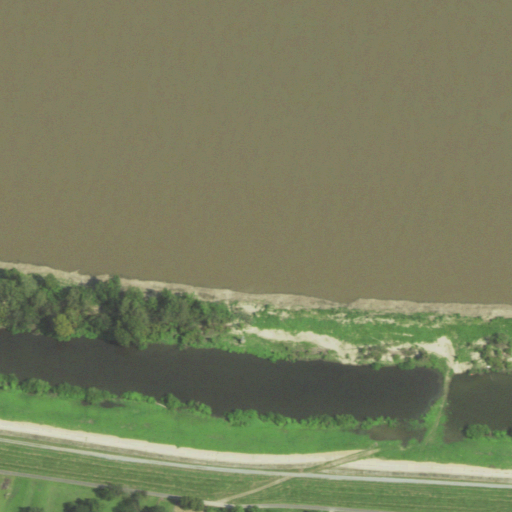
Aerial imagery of levee in Louisiana named Smoke Bend Revetment containing open water, low intensity development, herbaceous wetlands, woody wetlands, pasture, open development, medium intensity development, high intensity development, and evergreen forest